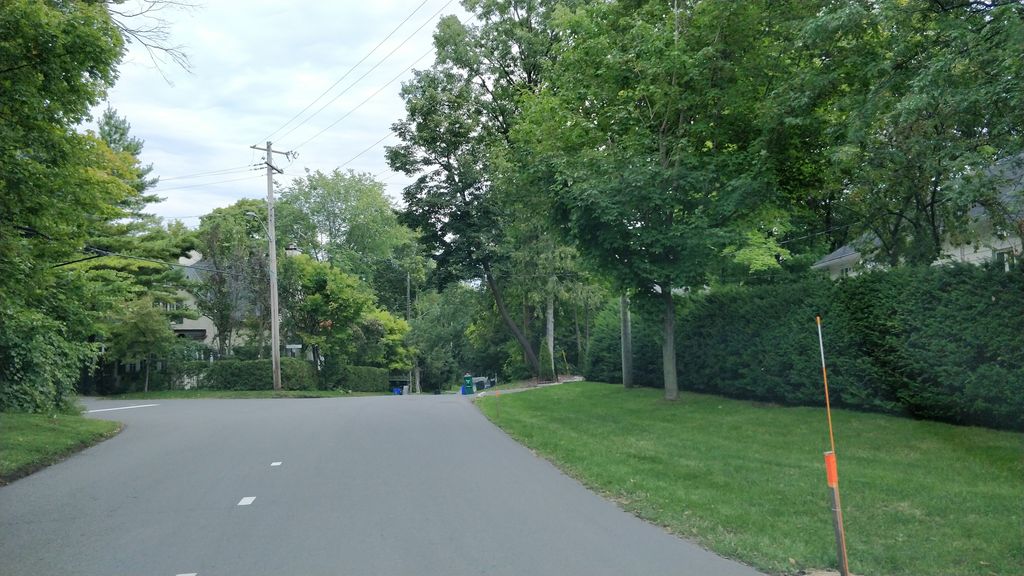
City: ottawa-gatineau